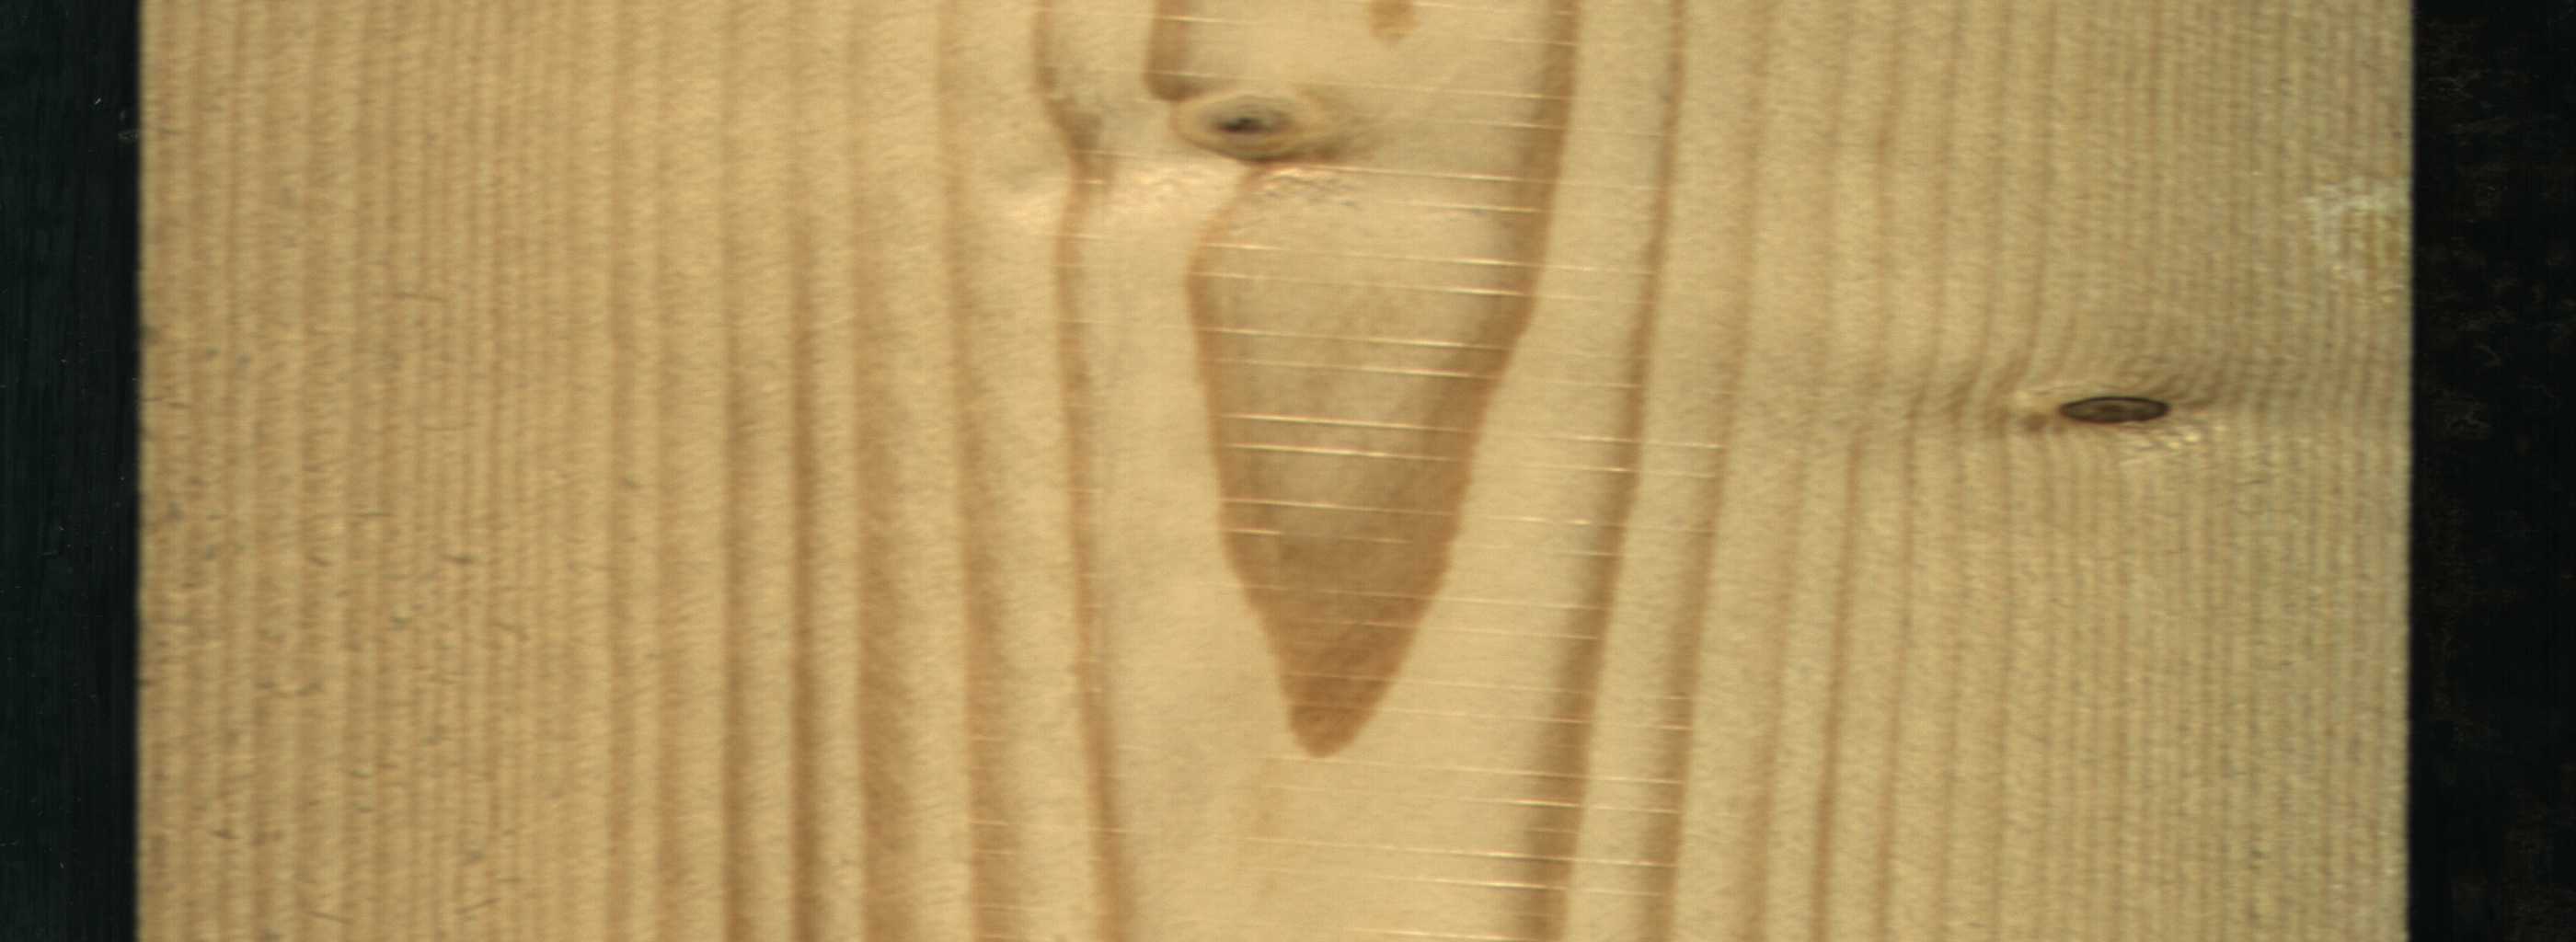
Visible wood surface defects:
Dead_Knot
Live_Knot